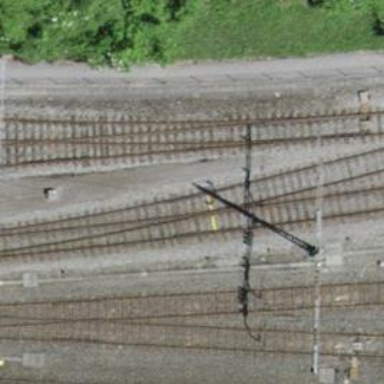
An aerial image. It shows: Siding railway track with electrified contact line.